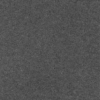
Label: dusty